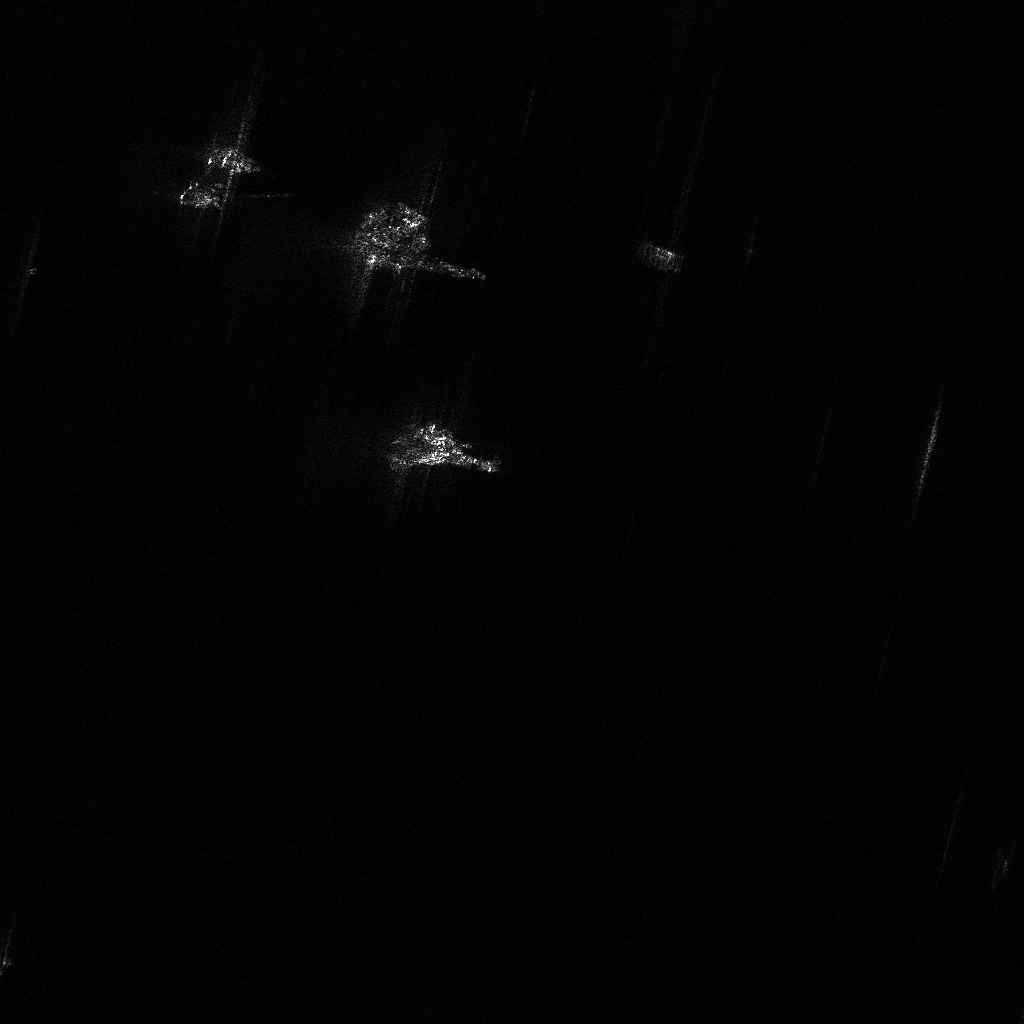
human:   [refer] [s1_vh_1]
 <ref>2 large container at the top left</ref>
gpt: <box>[[19, 13, 25, 17, 15], [17, 17, 23, 21, 13]]</box>